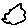
Label: cloud